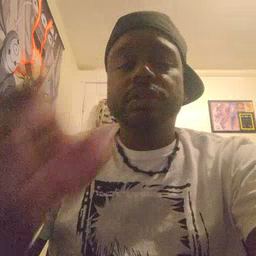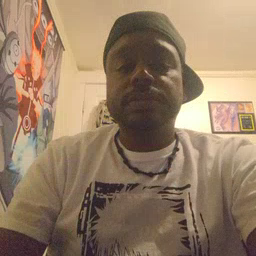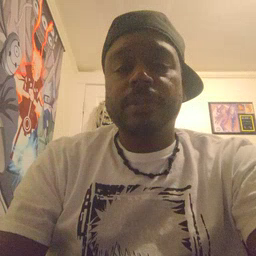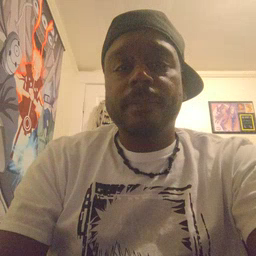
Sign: goose